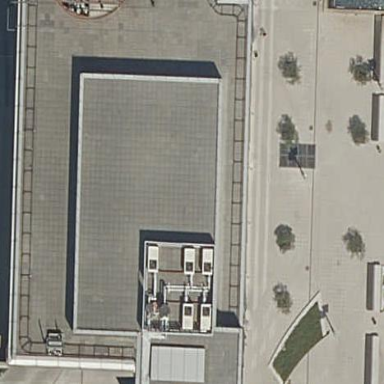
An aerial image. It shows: Commercial building.